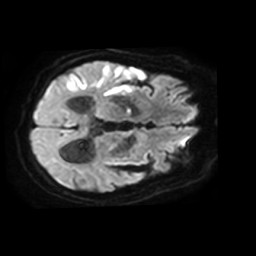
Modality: TRACE
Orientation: axial
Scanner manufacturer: philips
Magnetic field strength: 3 T
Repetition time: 4.4 s
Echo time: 0.06019 s